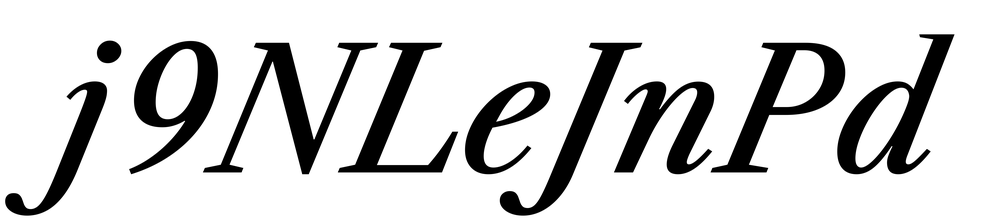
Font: LibreCaslonText-Italic_Medium_Italic